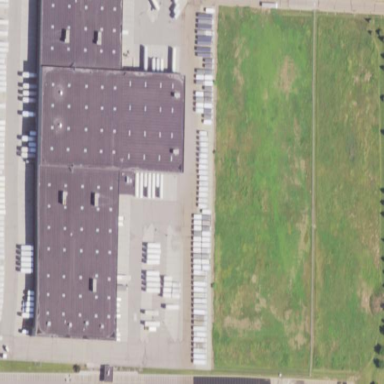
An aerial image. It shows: Warehouse that serves as post depot.